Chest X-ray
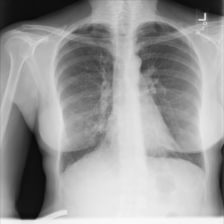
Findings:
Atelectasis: negative
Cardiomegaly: negative
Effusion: negative
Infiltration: negative
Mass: negative
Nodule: negative
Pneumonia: negative
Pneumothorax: negative
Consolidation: negative
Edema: negative
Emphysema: negative
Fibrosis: negative
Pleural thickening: negative
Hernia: negative